Question: I have a listbox with multiple selection activated and i am trying to read the different selected values
I have tried many snippets, here are the latest two :
'''
For i = 0 To ListBox1.SelectedIndices.Count
MsgBox(ListBox1.Items((ListBox1.SelectedIndices(i))).value)
Next
For i = 0 To ListBox1.SelectedItems.Count
MsgBox(ListBox1.SelectedItems(i).value)
Next
'''
For some reason with any approach i choose i can't read any item's value
My listbox is data bound, so i found out on a forum that making it public might fix the issue but it did not
I am hesitating as even Intellisense doesn't show much info, all i get is :
'''
Equals
GetHashCode
GeType
ReferenceEquals
ToString
'''
Any ideas where i went wrong?
Thanks in advance

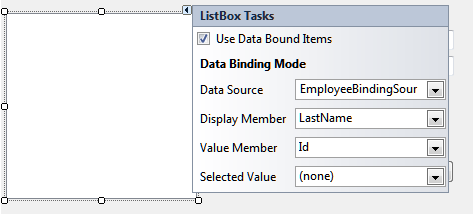
Answer: I'm not a big fan of using the Data GUI tools in VB. That said, I think what you are looking for is this:
'''
For Each dvRow As DataRowView In Me.Listbox1.SelectedItems
MessageBox.Show(dvRow("Id").ToString)
Next
'''
If you were interested in the Last Name field, change "Id" to "Last Name".
Also, I used 'MessageBox.Show' instead of 'MsgBox'. 'MsgBox' is a leftover from VB6.